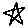
Label: star